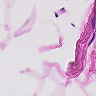
Metastatic tissue present: no